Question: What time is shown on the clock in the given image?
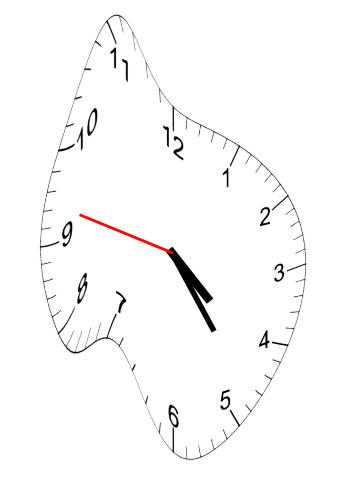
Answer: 04:23:47